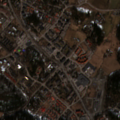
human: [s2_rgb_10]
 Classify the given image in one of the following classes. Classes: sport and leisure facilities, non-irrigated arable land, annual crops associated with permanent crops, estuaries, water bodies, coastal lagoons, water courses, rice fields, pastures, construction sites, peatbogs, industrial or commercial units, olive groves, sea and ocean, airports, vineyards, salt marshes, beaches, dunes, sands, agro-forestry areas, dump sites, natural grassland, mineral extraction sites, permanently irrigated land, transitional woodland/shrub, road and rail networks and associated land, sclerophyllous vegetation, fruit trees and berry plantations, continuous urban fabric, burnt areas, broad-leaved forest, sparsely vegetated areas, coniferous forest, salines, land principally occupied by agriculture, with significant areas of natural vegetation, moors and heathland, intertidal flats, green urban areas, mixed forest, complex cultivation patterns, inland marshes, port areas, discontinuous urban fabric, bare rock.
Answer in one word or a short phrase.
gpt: discontinuous urban fabric, industrial or commercial units, non-irrigated arable land, coniferous forest, mixed forest